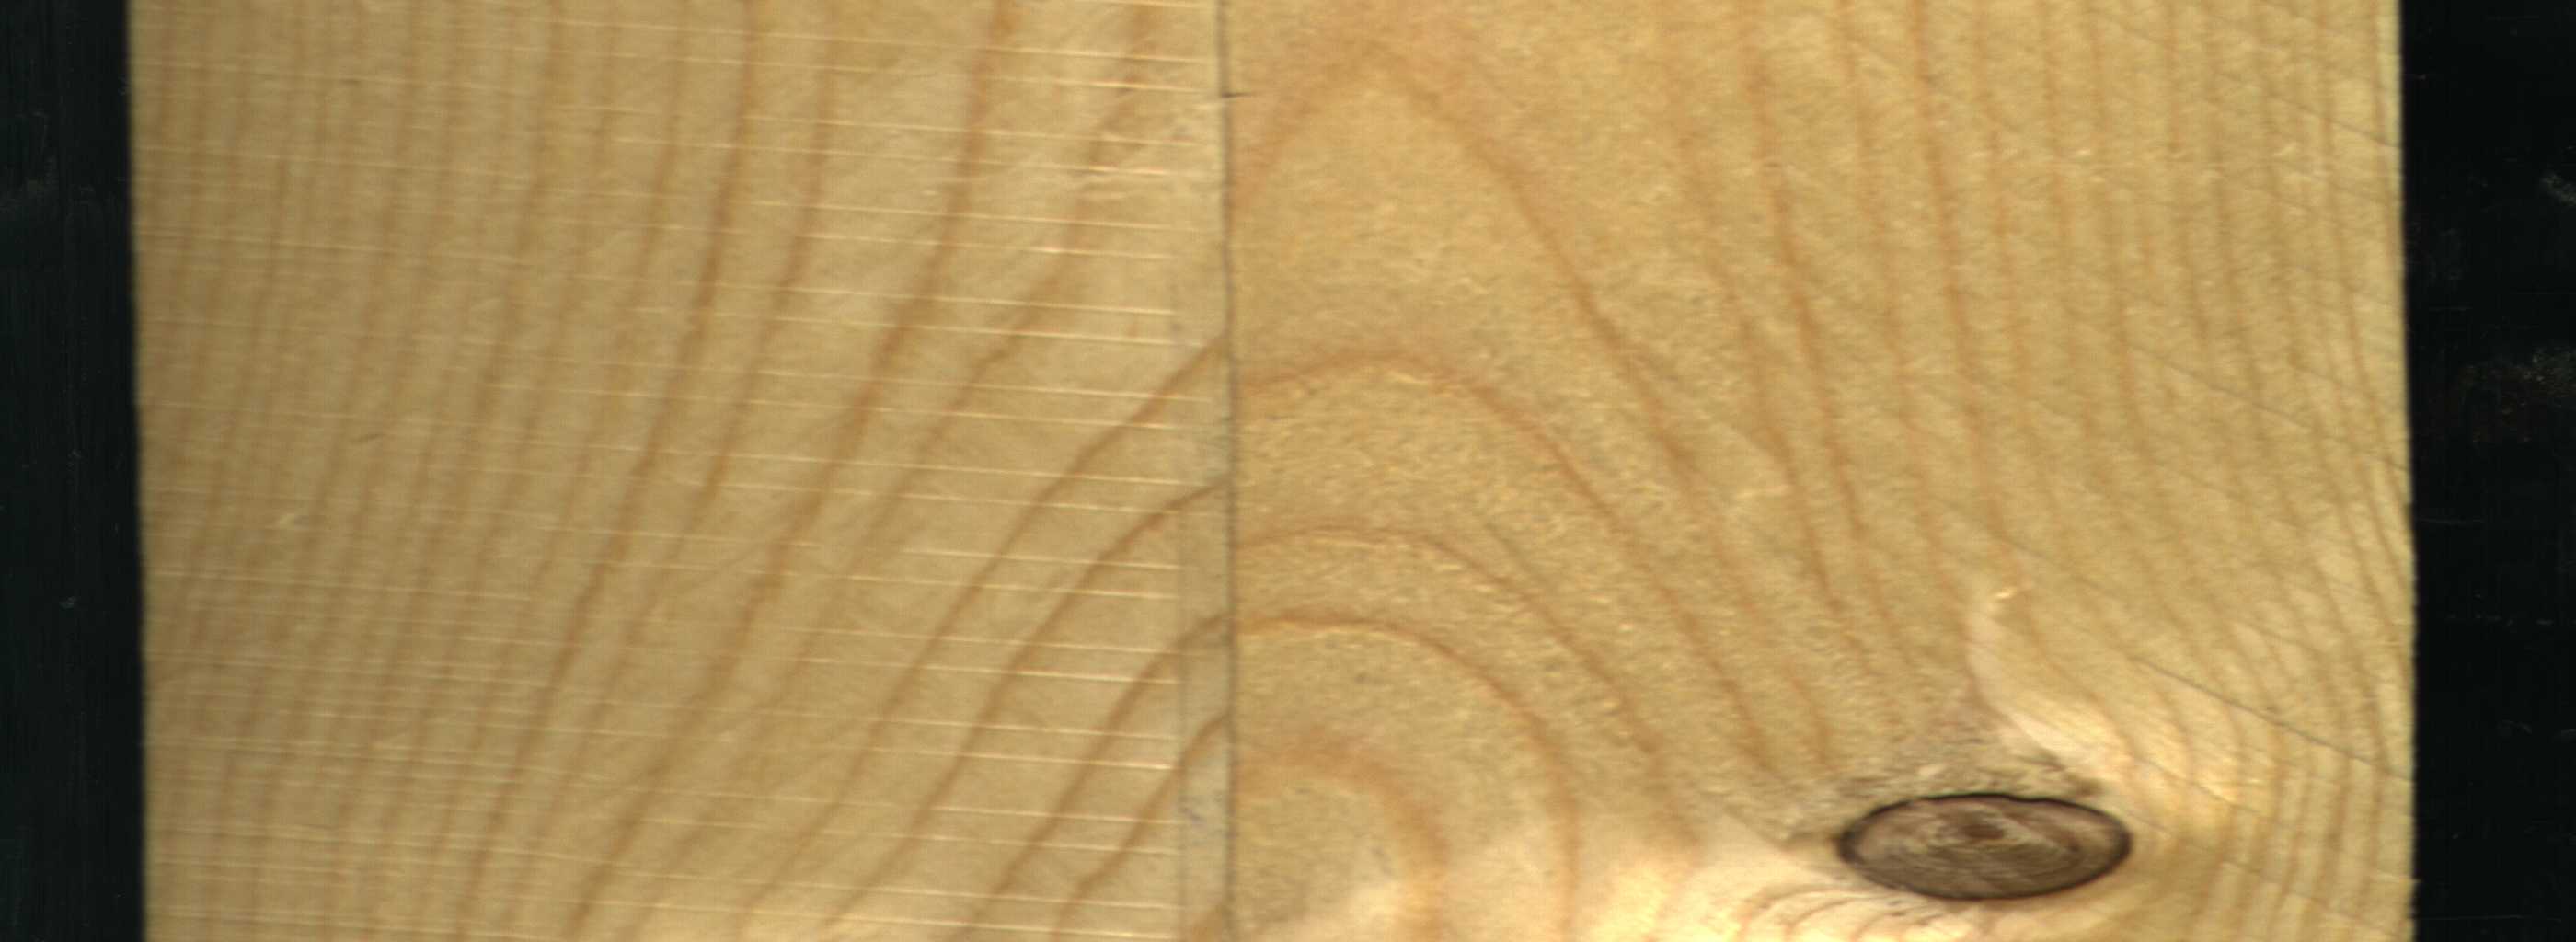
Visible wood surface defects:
Dead_Knot